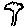
Label: tree